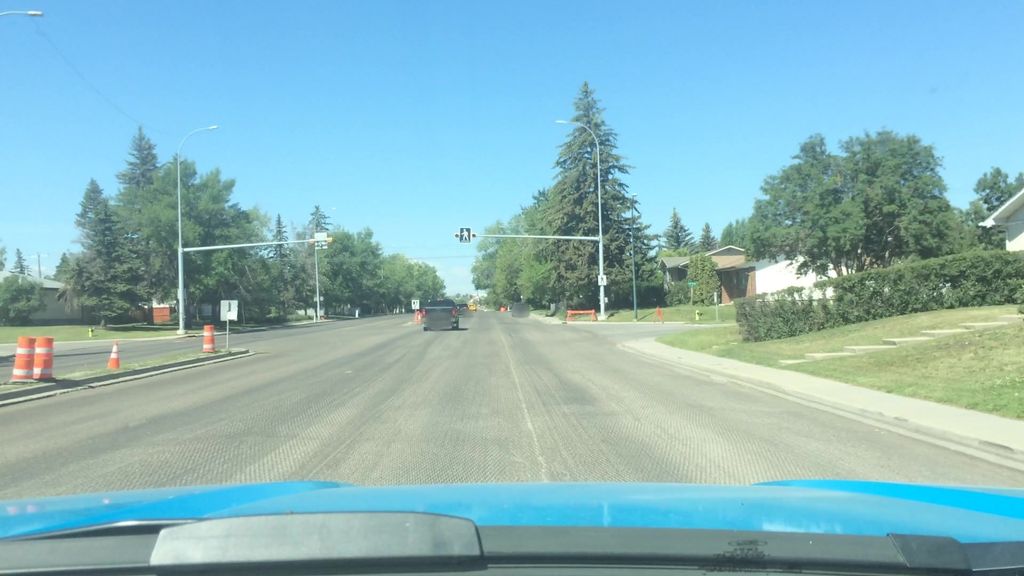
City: calgary